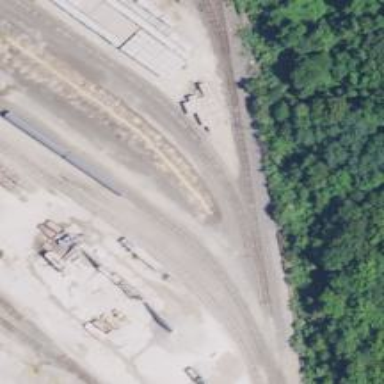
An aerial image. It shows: Railway yard.